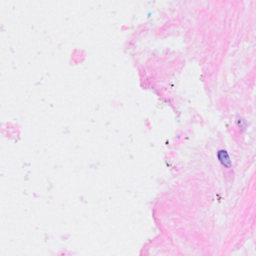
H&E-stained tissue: Breast